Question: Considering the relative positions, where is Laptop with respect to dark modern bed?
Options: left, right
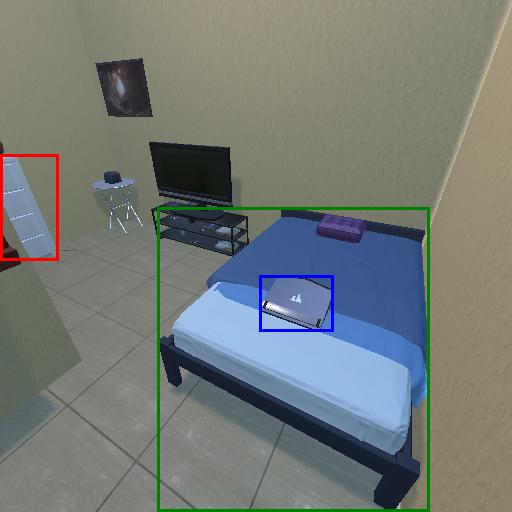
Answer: left